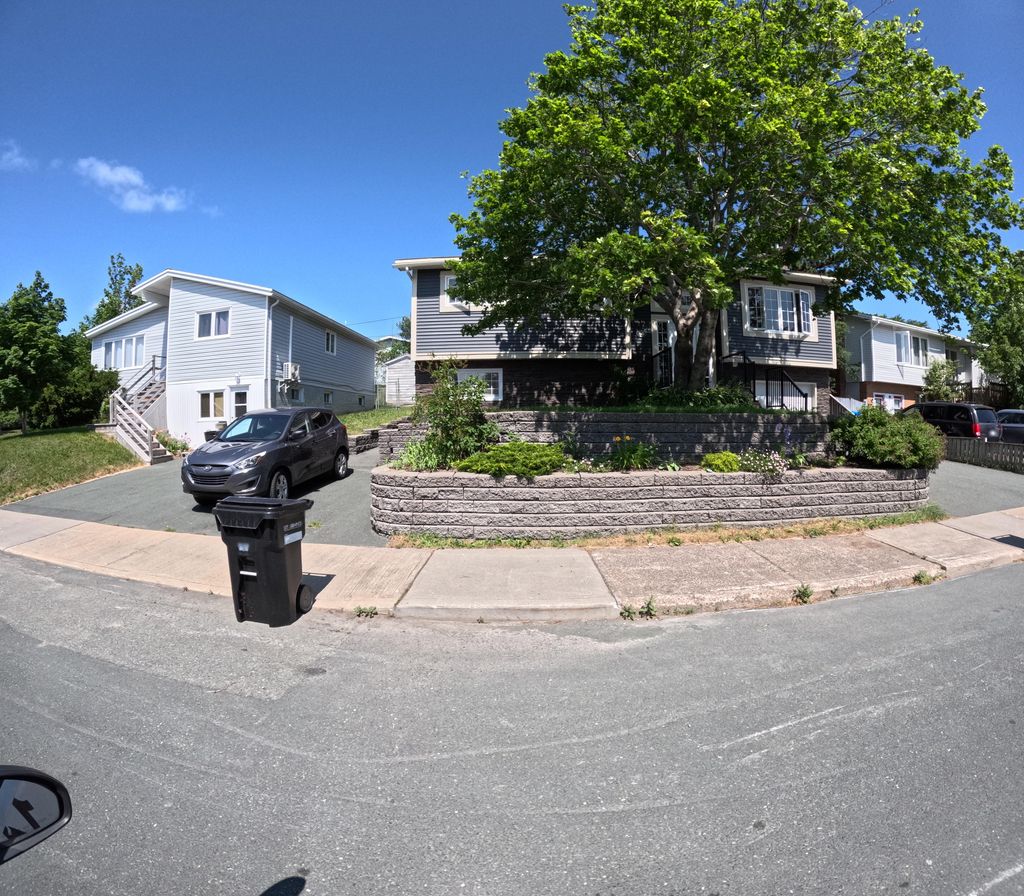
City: st_johns